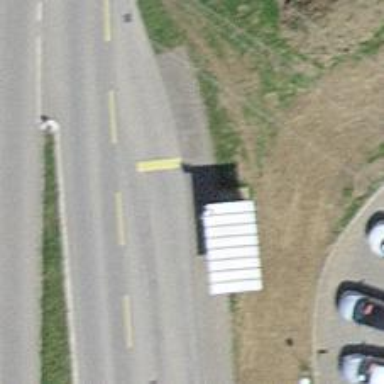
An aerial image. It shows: Bus stop with platform for public transport.